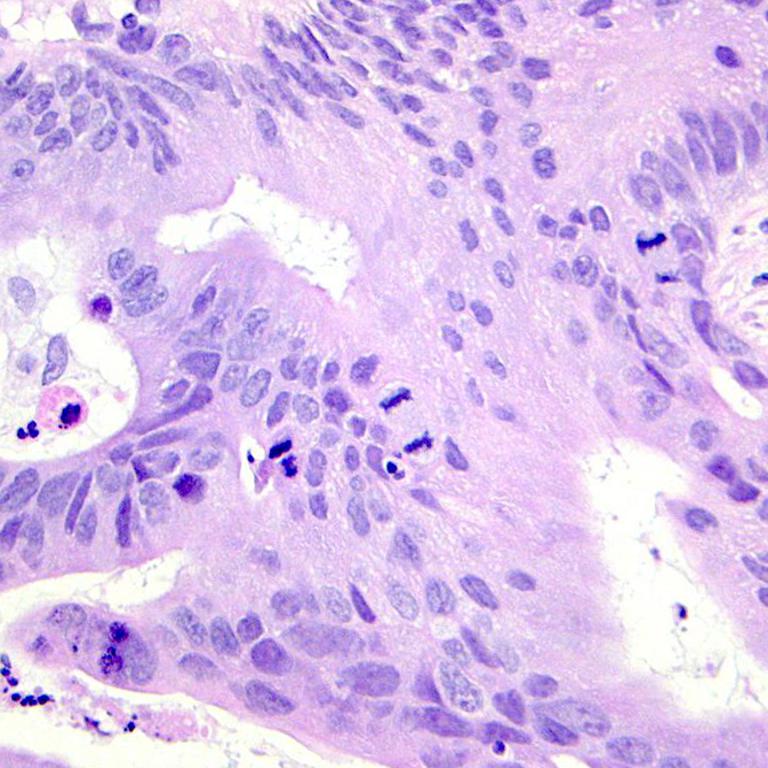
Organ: colon
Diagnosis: adenocarcinomas